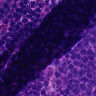
Metastatic tissue present: no